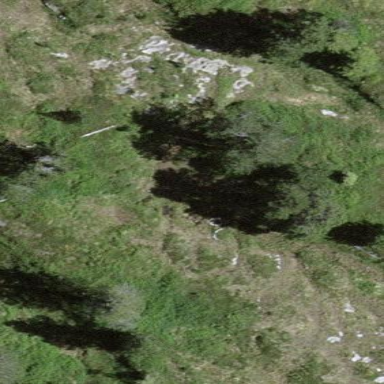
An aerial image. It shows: Patch of scrub vegetation.